Question: I've wrote perl scripts to query my network (cisco switchs) in SNMP
and I want to display informations (speed, @mac, duplex...) found by the script on an web interface.
I want a sketch of the switch, with green ports, if all is ok, orange if there is a problem, on mouse over, or on the side, the differents informations about the port.
I would like something like that :

And color of the ports dynamically change depending on the answer of the perl scripts.
Thanks, bye.
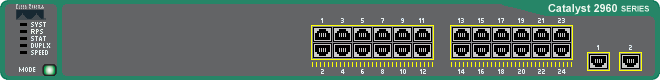
Answer: The easiest way to do this would be to use a CGI script with ImageMagick or GD to mark on a template graphic and schedule a reload frequency on the image using the Refresh HTTP header.
The modern way would be to use AJAX methods to regularly download current status, and then draw appropriate elements on the template image. The AJAX back-ends can be written as CGI scripts, too.